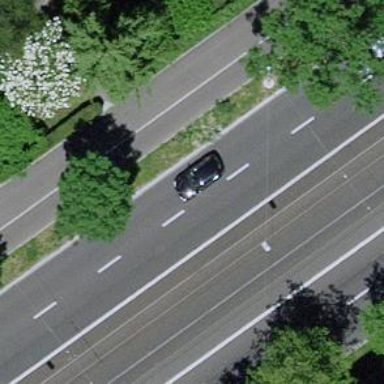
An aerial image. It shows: Tree-lined avenue.